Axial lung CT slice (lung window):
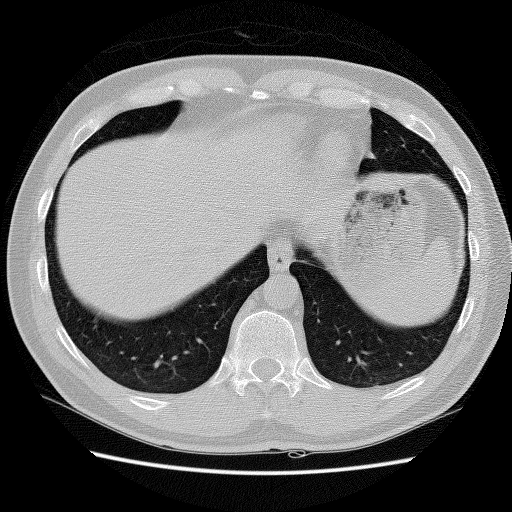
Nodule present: yes
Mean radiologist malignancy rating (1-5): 3